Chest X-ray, PA view. Patient: 51 years old, sex F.
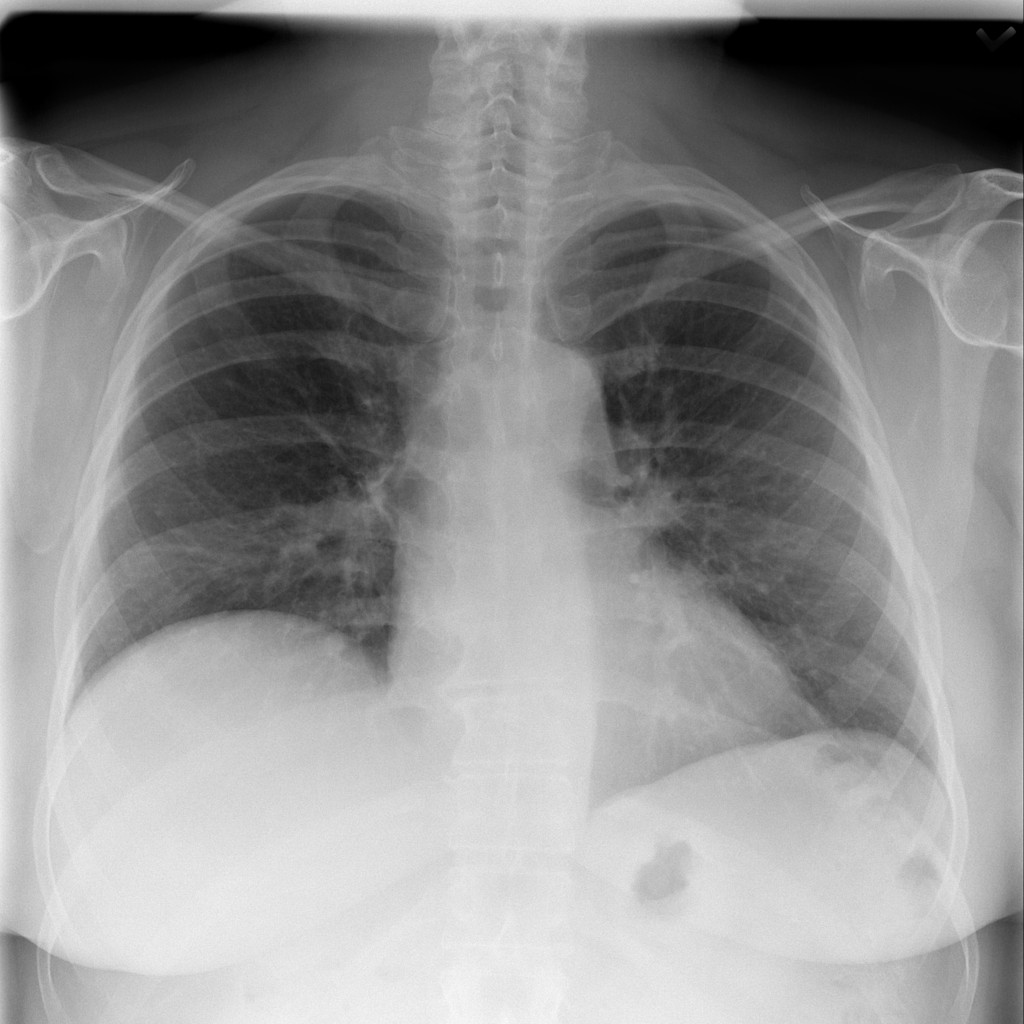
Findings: No Finding